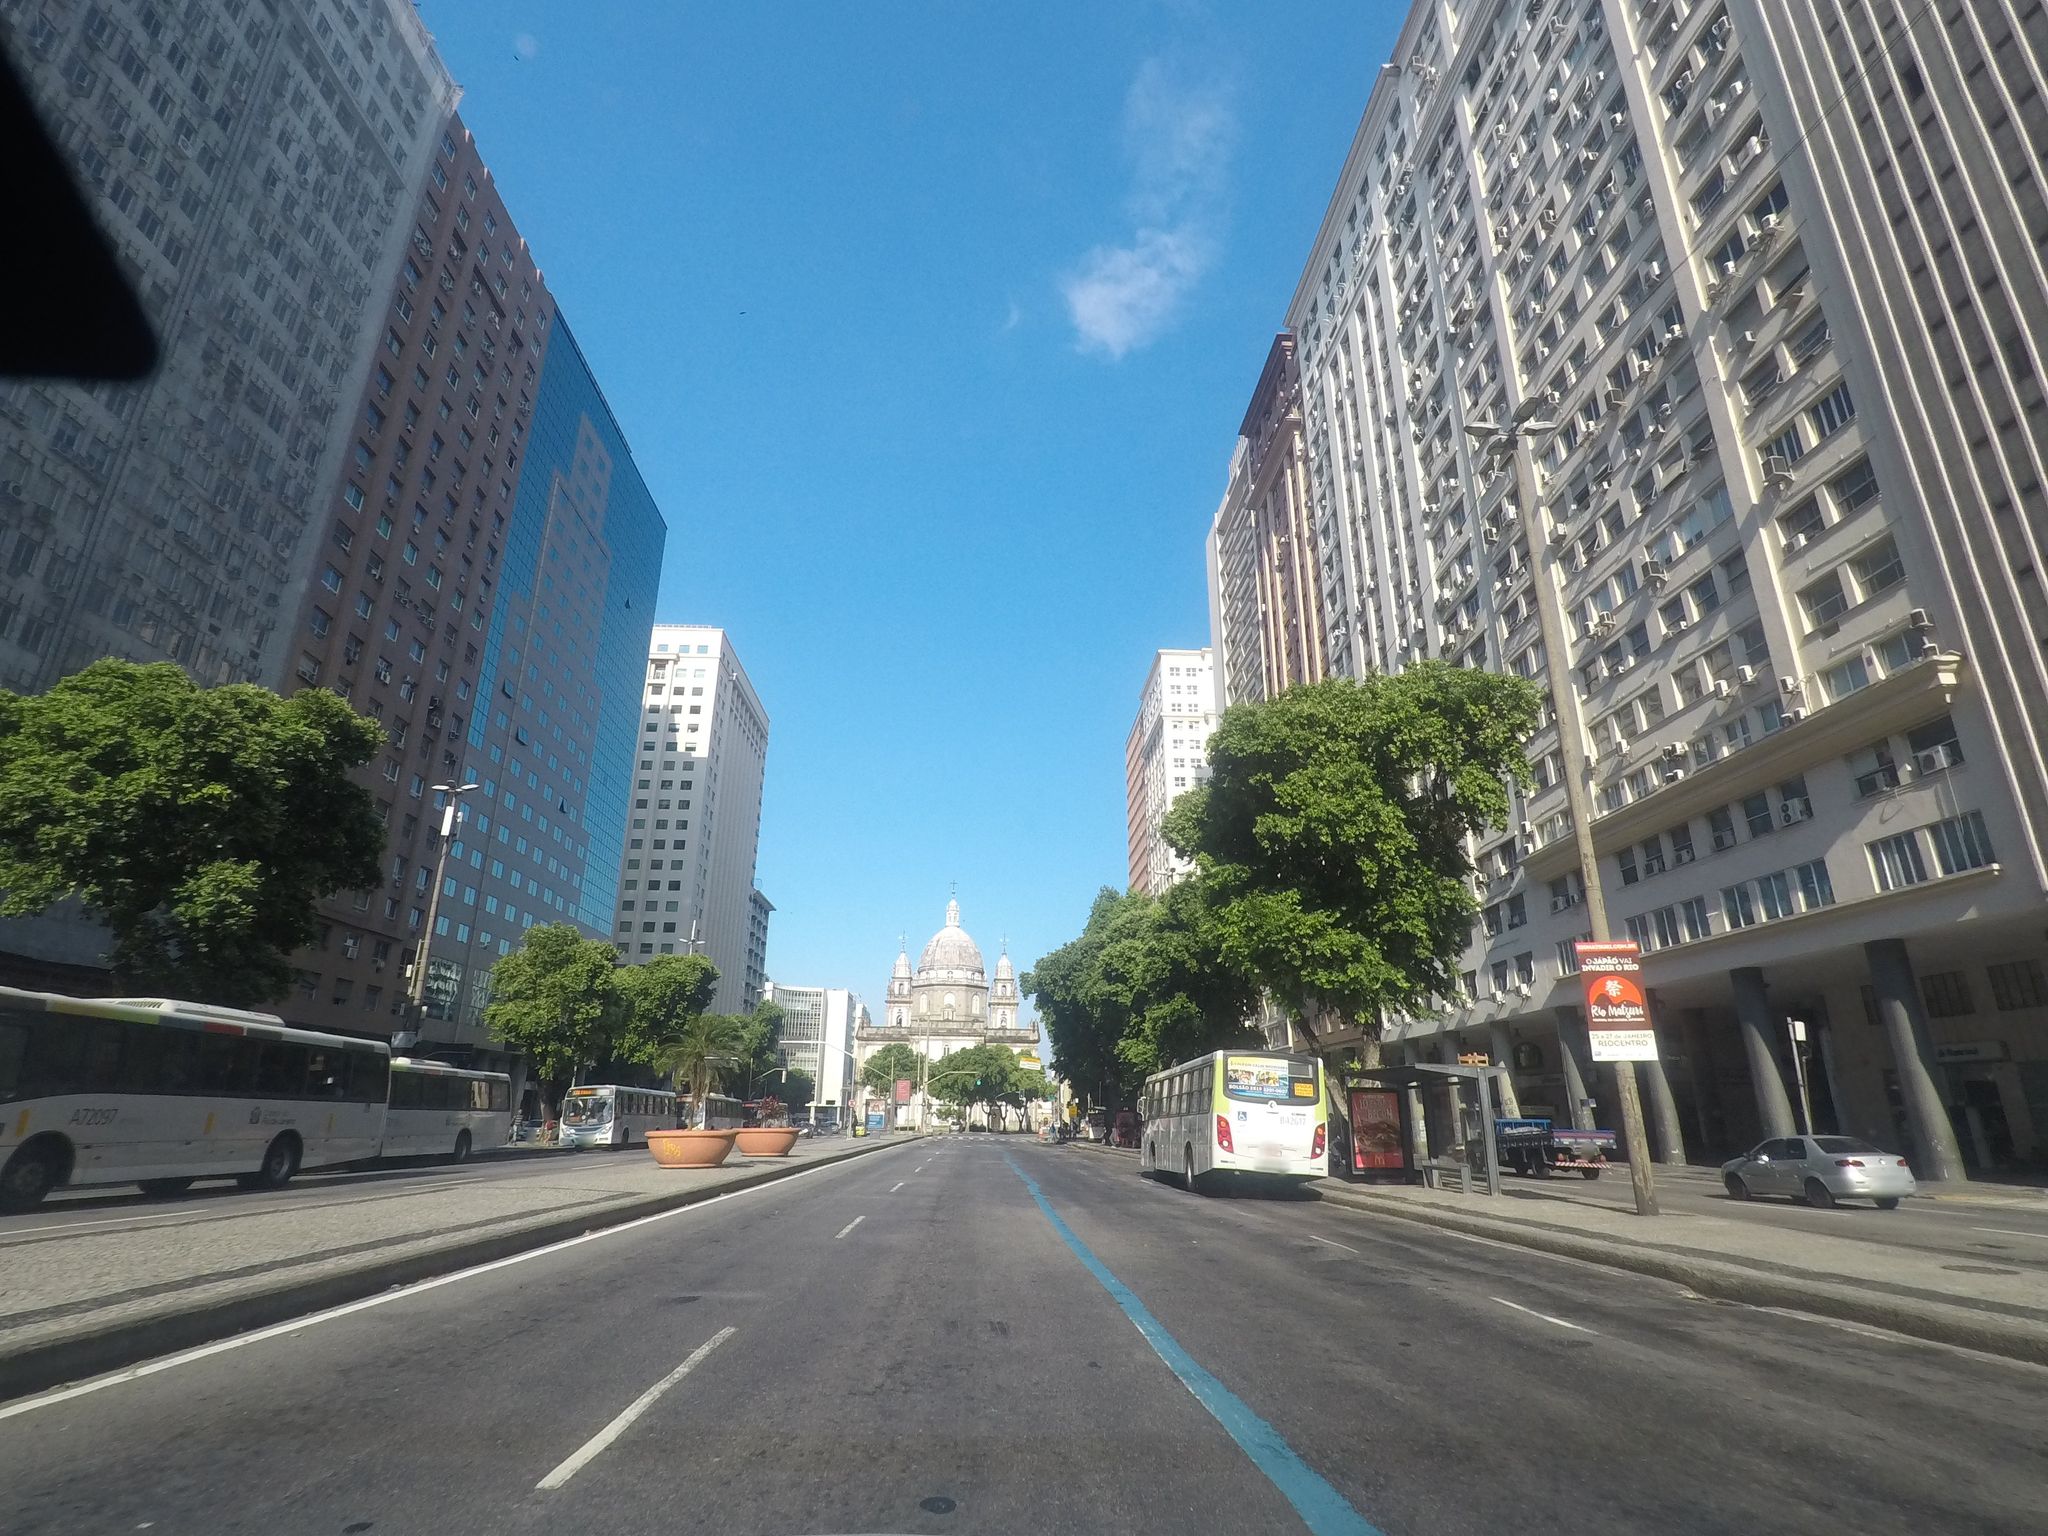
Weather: clear
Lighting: day
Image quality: good
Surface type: driving surface
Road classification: footway
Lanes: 4
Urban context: urban centre
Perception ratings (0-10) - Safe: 7.25, Lively: 9.21, Beautiful: 6.58, Boring: 1.09, Depressing: 0.7, Wealthy: 8.37